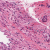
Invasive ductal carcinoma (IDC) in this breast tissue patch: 0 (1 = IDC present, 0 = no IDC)